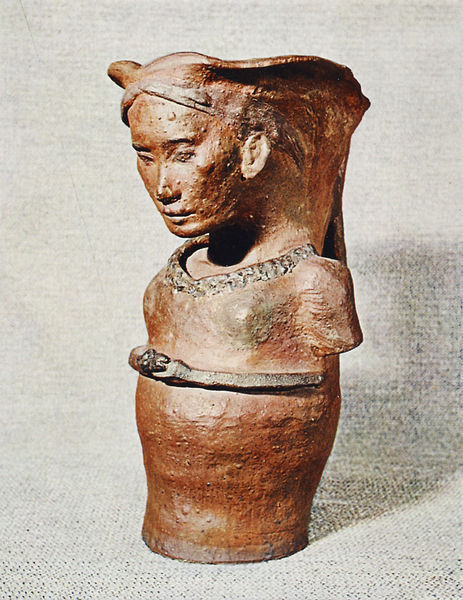
Titel: Porträtvase einer Frau
Künstler: Paul Gauguin
Institution: Paris, Sammlung Jacques Ulmann
Schlagwörter: kopf, braun, frau, frisur, mund, nase, ohr, blick, gürtel, gesicht, stein, hals, haarreif, keramik, krug, skulptur, ton, brüste, kette, ernst, büste, foto, gefäß, bruan, gesciht, ägypten, koüf, bronxe